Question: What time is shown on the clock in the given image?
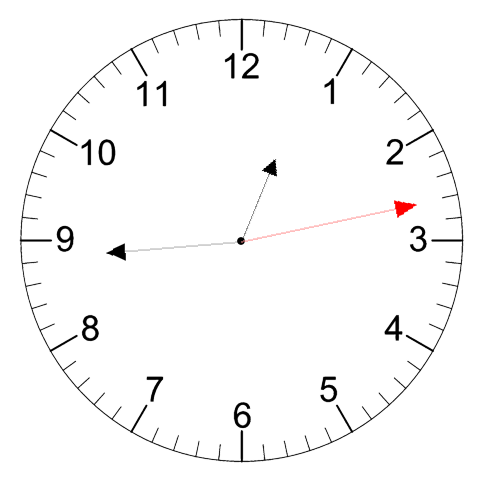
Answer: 12:44:13